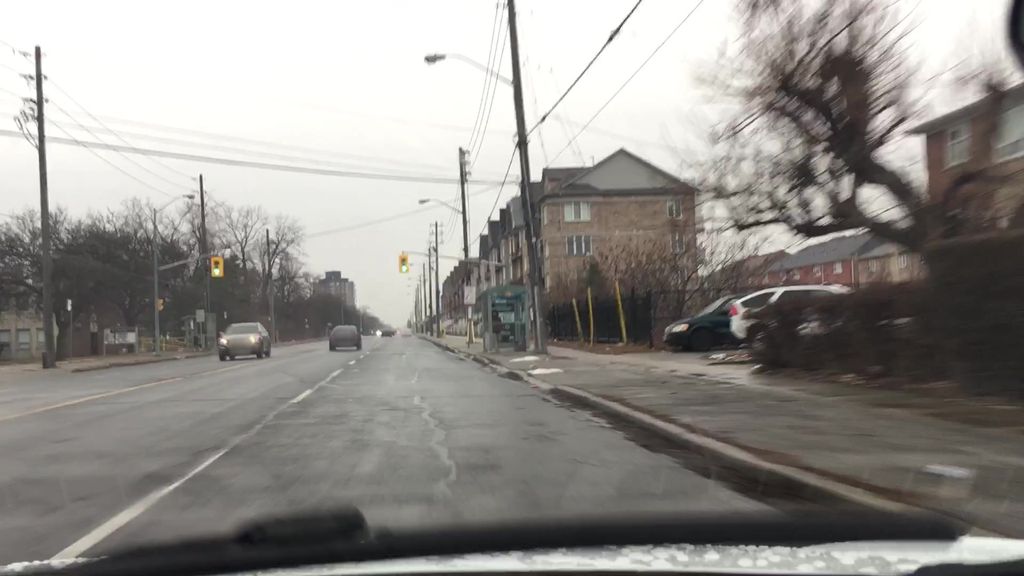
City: toronto